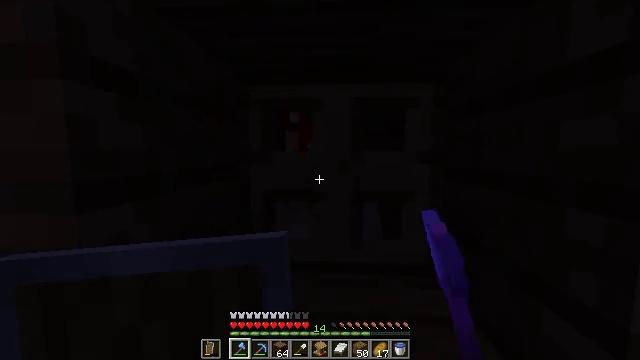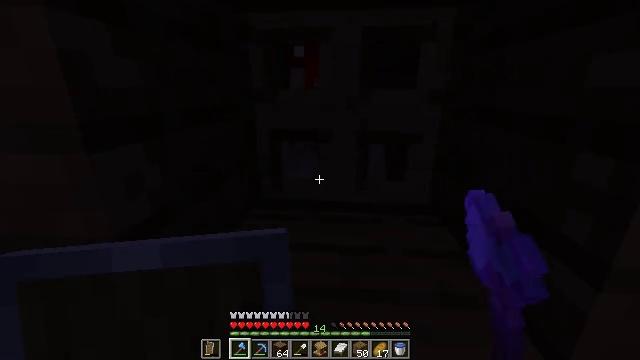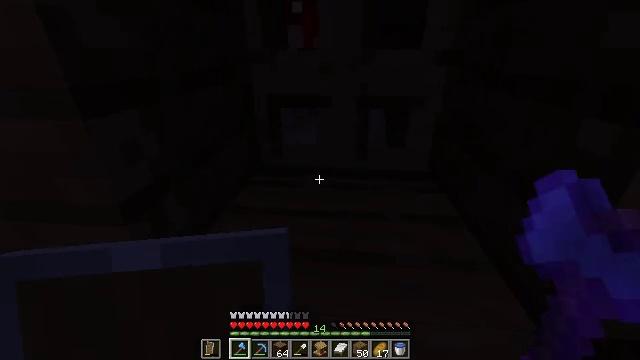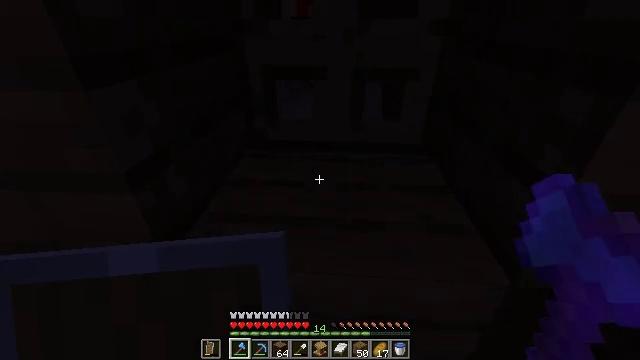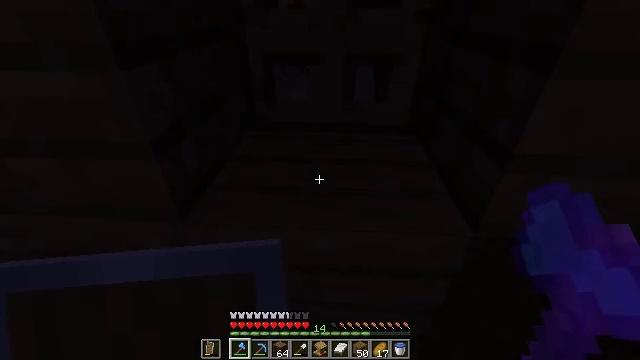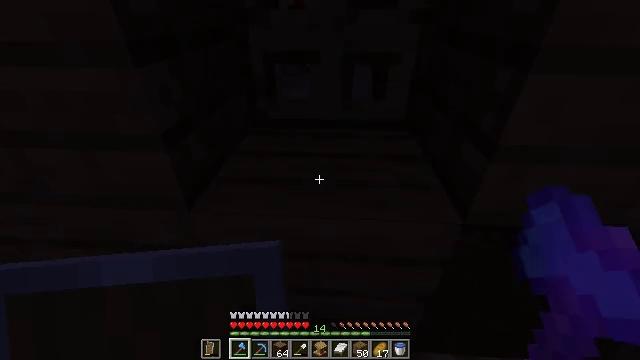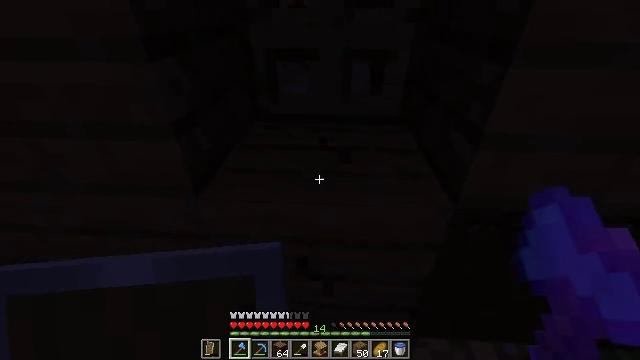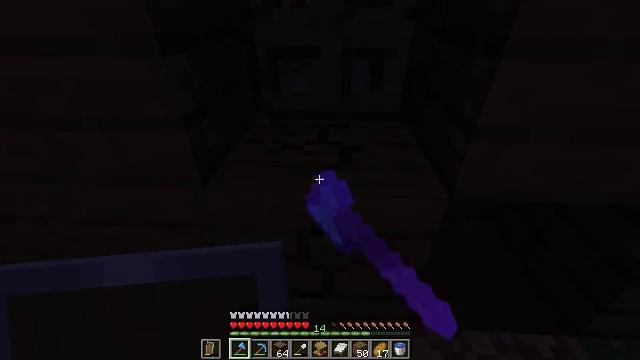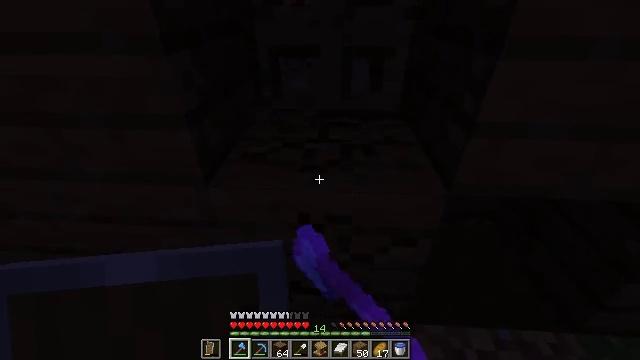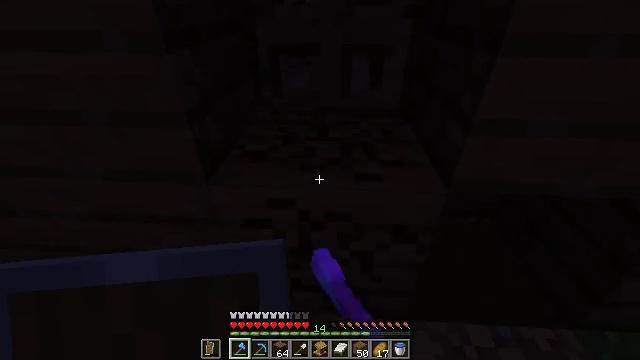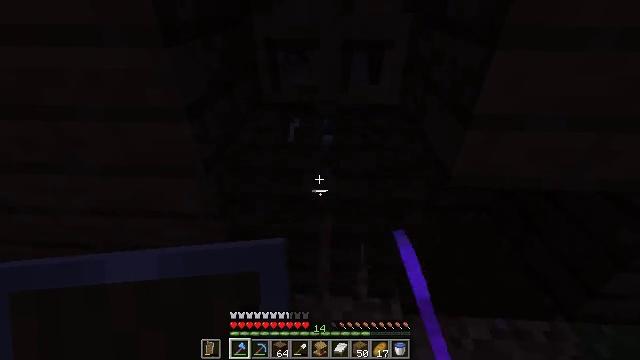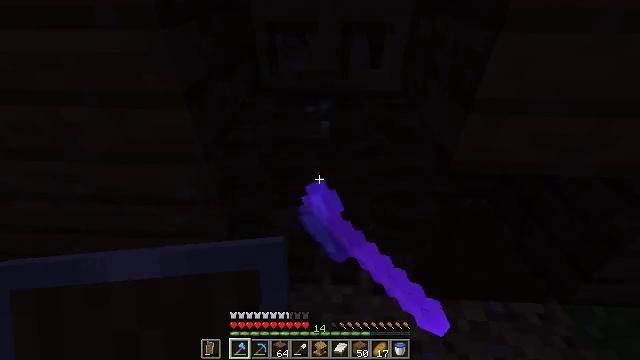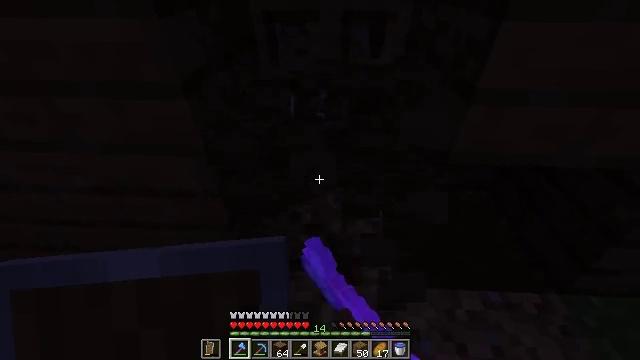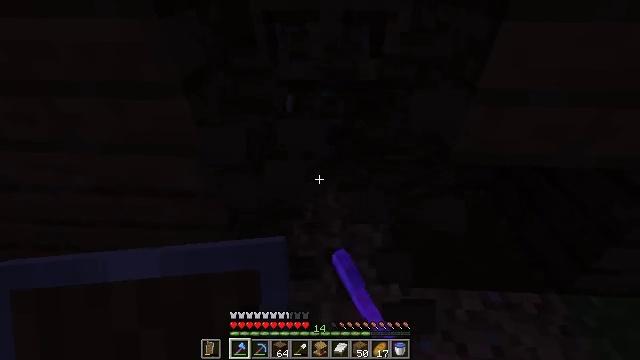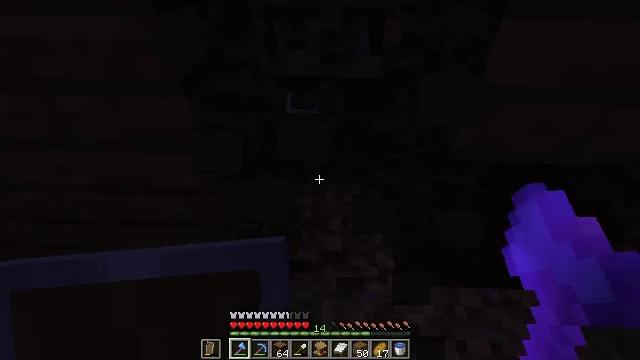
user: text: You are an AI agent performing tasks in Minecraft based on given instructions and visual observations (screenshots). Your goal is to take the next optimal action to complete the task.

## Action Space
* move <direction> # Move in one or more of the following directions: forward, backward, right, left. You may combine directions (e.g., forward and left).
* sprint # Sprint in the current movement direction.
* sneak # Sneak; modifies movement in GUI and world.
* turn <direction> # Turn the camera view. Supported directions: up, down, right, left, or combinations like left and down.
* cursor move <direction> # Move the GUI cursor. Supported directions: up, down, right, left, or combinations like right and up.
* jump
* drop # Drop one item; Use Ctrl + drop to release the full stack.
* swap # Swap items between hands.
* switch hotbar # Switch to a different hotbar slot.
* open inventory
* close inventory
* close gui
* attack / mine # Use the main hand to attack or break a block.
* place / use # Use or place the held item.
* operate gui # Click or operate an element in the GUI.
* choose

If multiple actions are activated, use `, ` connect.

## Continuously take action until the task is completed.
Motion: motion action
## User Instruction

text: Attack the spruce planks to recycle them.
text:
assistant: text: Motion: turn left and down
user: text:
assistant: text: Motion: turn down
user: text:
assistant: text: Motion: move back, turn down
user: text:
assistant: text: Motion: move back, turn down
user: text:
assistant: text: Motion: no_op
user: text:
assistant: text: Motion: attack / mine
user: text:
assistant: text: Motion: attack / mine
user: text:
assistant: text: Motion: attack / mine
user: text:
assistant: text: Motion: attack / mine
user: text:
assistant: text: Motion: attack / mine
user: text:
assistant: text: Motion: turn down, attack / mine
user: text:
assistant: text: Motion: turn down, attack / mine
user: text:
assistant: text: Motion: attack / mine
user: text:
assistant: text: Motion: attack / mine
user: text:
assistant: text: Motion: attack / mine